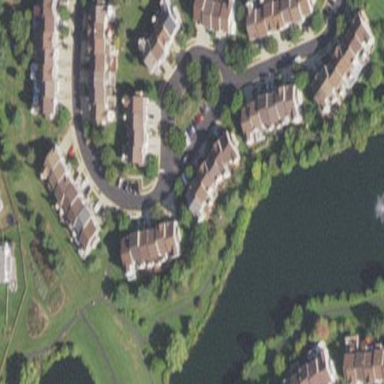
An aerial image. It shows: Residential area covered with grass.